Question: I wanted to understand what a *.jsp file is doing from a website. So I downloaded that file. Also, in order to edit it, I downloaded "lomboz" with eclipse to open this. But when I opened the file, it displayed junk characters! (But I'm sure it worked fine with browser, I just wanted to see the code behind it.)
Is this because the developer had encoded the *.jsp file in some way (for security reasons)? Or it just because I am doing something wrong?
This is what I got

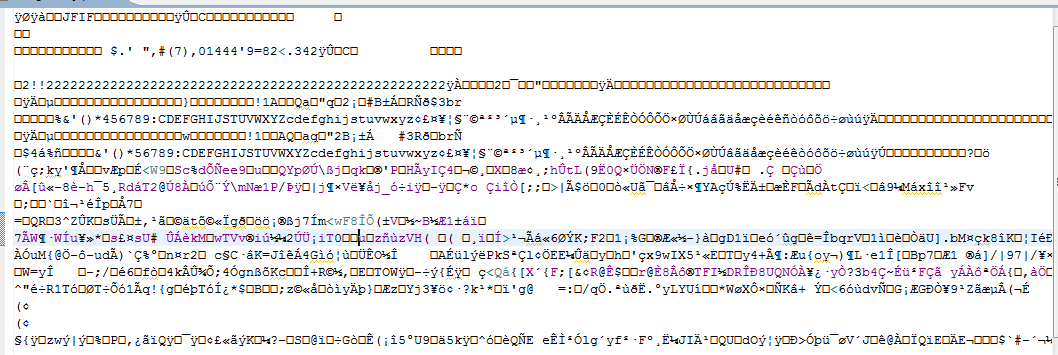
Answer: From the first line:
> '''
yOya JFIF
'''
That's not a JSP file. That's a <URL> file. Rename it to '.jpg' and open it with an image viewer. Perhaps you were just taking a screenshot of the JSP result in the webbrowser.
Note that there is way to get/download JSP source code by just viewing the page in some webbrowser. JSP runs on webserver, produces some bunch of HTML upon a HTTP request, webserver sends that HTML to webbrowser and webbrowser displays that HTML. The JSP source code has to be obtained from the local disk file system in the webserver which usually takes place by FTP or SCP.
---
to the concrete problem, I recommend using just <URL>. To get started with JSP/Servlet, I recommend to get yourself through our tag wiki pages:
- <URL>
They in turn contain several tutorial links at the bottom.